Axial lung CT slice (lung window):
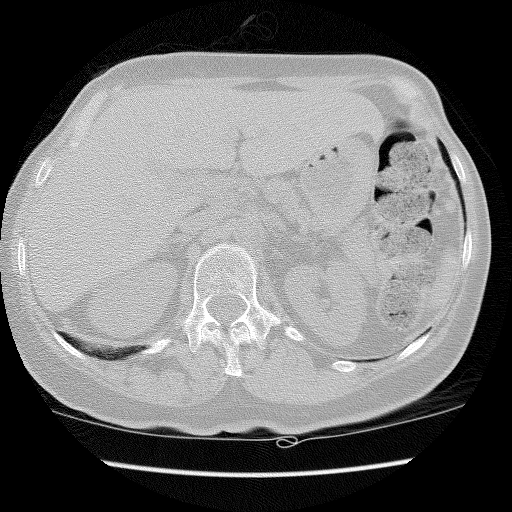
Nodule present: no